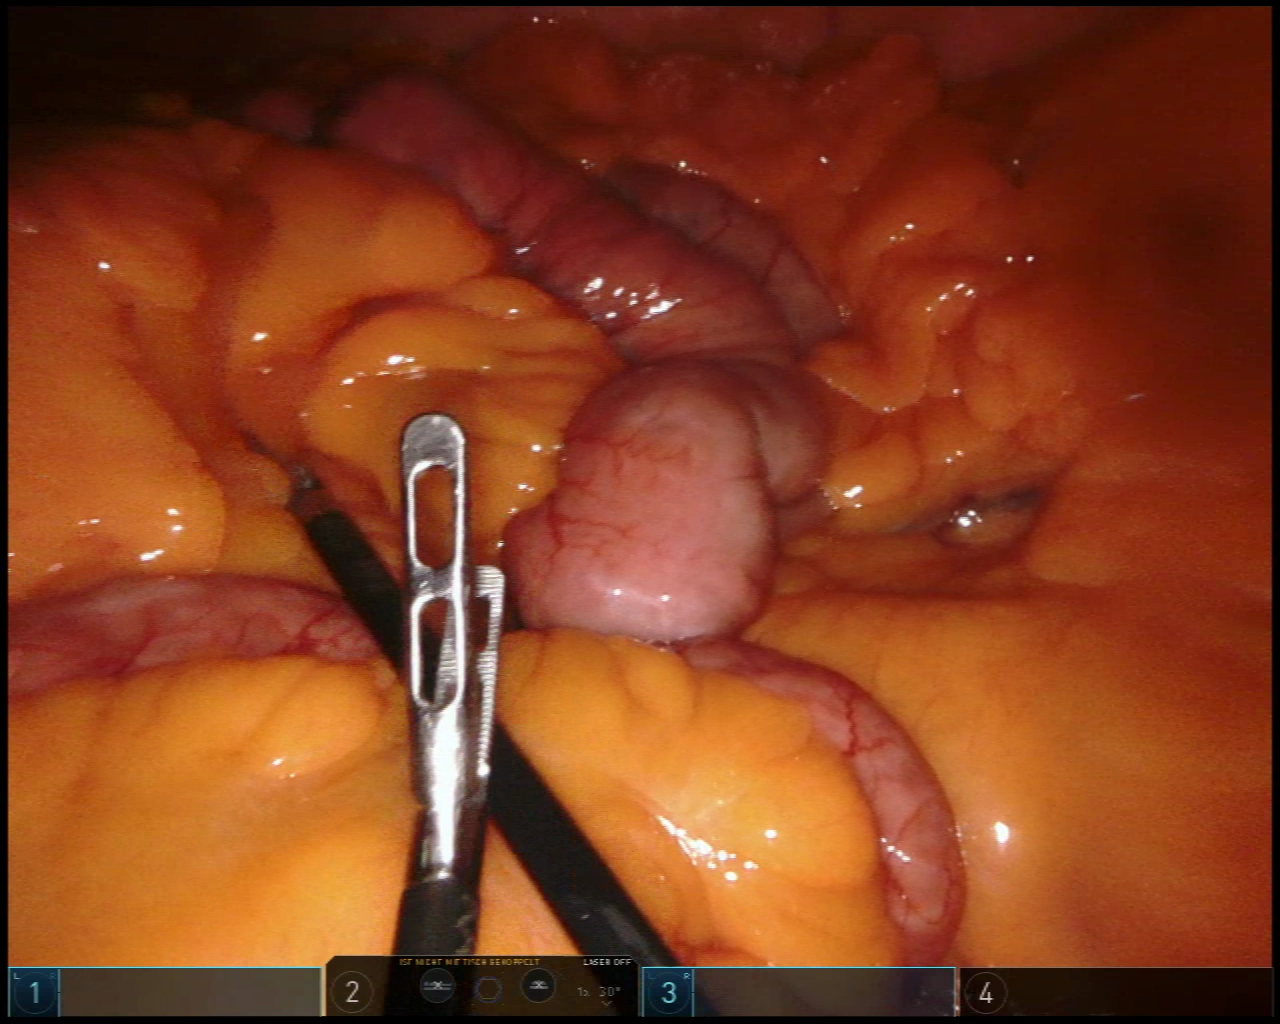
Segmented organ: small_intestine
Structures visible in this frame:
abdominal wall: no
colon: no
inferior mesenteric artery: no
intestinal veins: no
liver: no
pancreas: no
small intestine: yes
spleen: no
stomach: no
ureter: no
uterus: no
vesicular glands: no